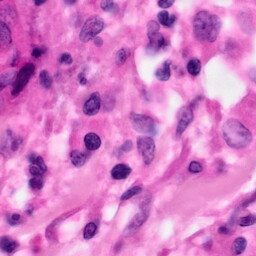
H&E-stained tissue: Pancreatic